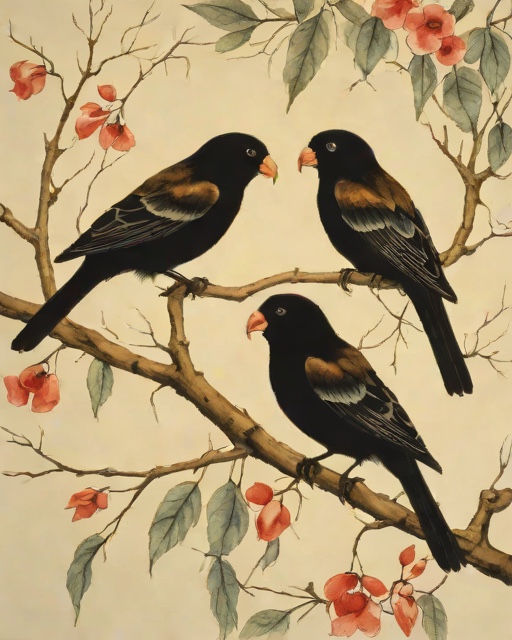
Category: Valentine